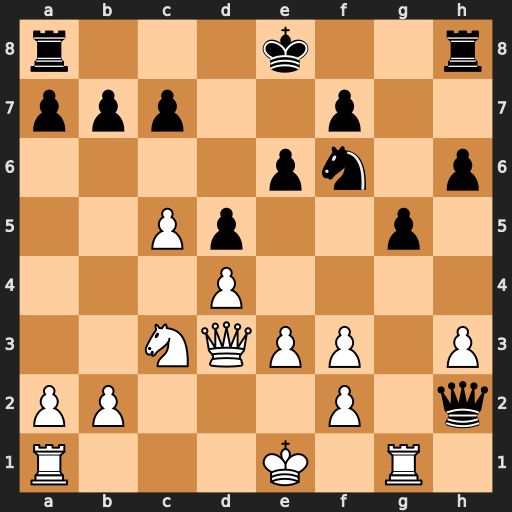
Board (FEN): r3k2r/ppp2p2/4pn1p/2Pp2p1/3P4/2NQPP1P/PP3P1q/R3K1R1
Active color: w
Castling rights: Qkq
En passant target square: -
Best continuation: Qf1 c6 f4